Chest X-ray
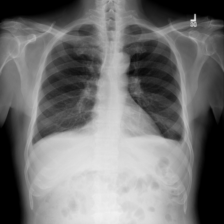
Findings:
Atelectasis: negative
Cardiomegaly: negative
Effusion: positive
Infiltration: negative
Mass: negative
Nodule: negative
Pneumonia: negative
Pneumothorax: negative
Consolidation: negative
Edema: negative
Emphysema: negative
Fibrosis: negative
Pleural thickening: negative
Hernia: negative